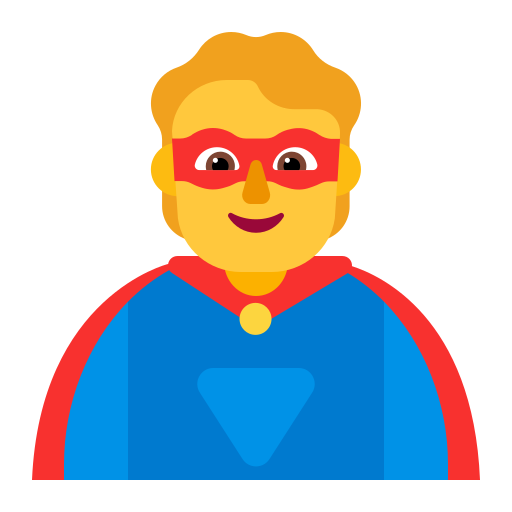
person superhero flat default